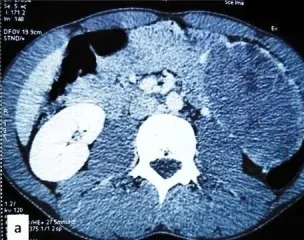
Radiological and pathological characteristics of solid pseudopapillary neoplasm in case 1. CT scan demonstrating a well-delineated and heterogeneous enhancing mass of the pancreatic tail with peripheral calcifications.
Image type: radiology (ct)